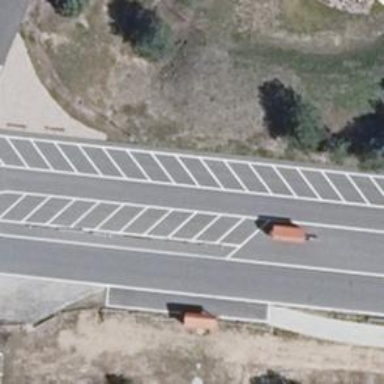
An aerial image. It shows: Parking area with surface.